Interaction volume radius: 10 \u00c5
Interaction volume height: 20 \u00c5
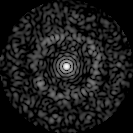
Disorder parameter: 0.8228